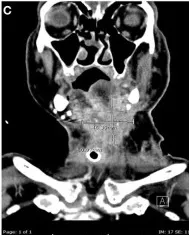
Irregular infiltrative mass in the left side of the neck adjacent to the base of the tongue, invading the oropharynx and extending caudally to supraglottic and glottic larynx was shown both before and after the fifth cycle of anti-programmed cell death protein-1 (PD-1) treatment [(B,D) respectively.
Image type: radiology (ct)